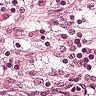
Metastatic tissue present: yes